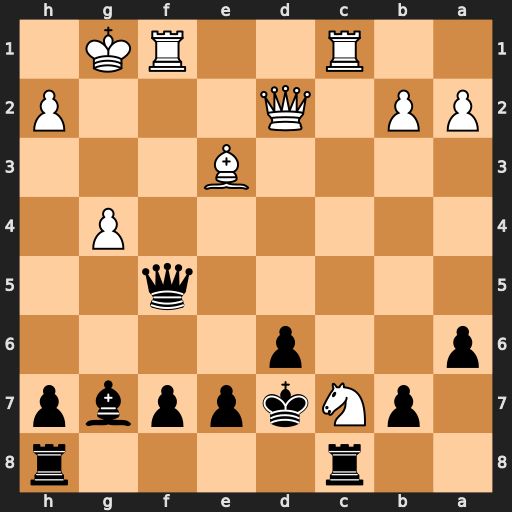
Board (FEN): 2r4r/1pNkppbp/p2p4/5q2/6P1/4B3/PP1Q3P/2R2RK1
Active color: b
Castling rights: -
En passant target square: -
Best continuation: Qxg4+ Qg2 Qxg2+